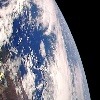
Label: cloud